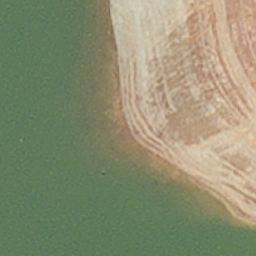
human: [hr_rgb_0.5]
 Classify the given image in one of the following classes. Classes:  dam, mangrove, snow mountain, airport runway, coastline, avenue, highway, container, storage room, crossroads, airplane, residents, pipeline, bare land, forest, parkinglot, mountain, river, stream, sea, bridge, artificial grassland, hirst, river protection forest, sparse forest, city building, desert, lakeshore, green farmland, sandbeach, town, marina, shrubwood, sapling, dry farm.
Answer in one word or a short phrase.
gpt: hirst